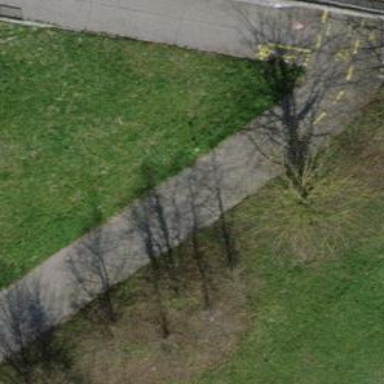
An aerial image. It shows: Pedestrian road with asphalt surface.